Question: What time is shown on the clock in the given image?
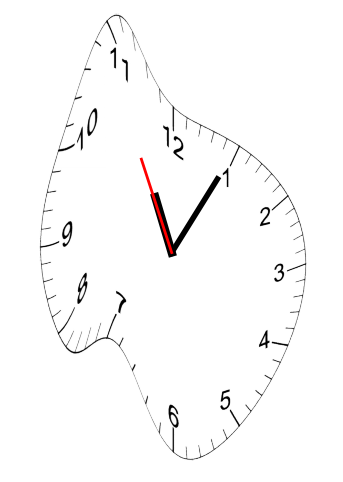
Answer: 11:04:55